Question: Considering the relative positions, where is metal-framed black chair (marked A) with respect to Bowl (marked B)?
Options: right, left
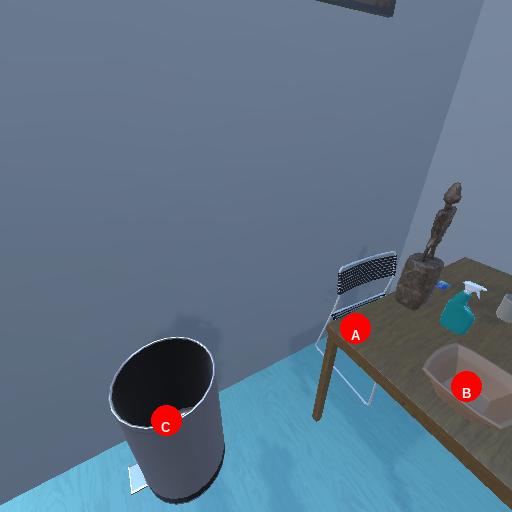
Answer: right